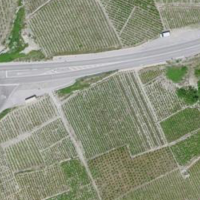
EUNIS habitat code: 40
Species observed at this site:
Tragus racemosus